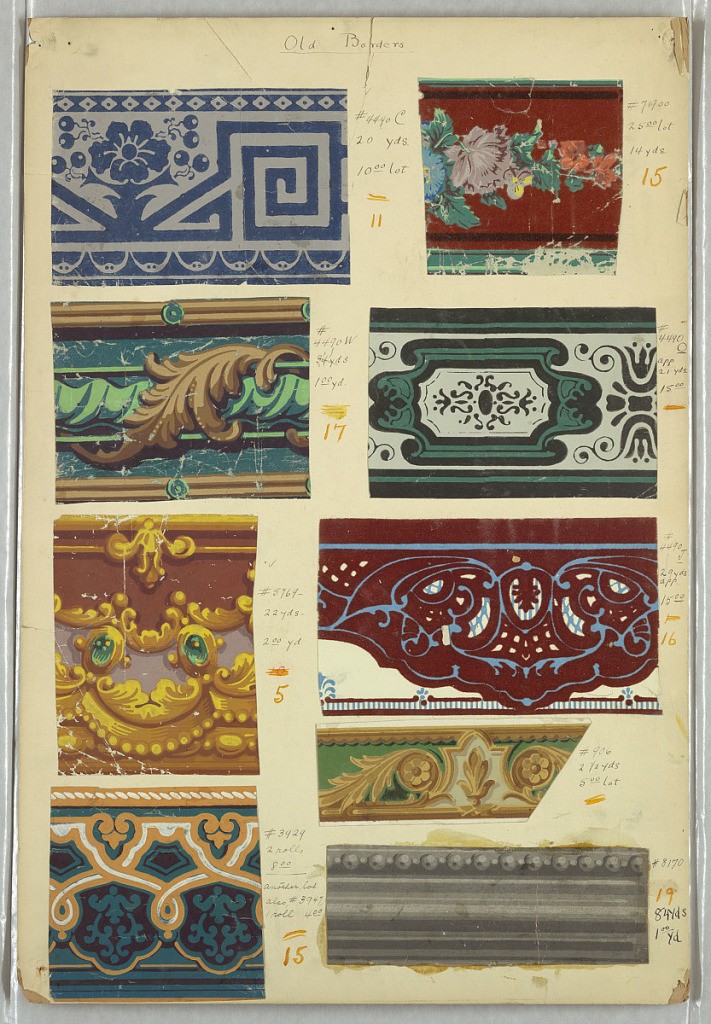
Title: Border
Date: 1820–50
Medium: Block-printed and flocked
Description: Nine swatches of wallpaper borders, including architectural moldings, floral motifs, beading.